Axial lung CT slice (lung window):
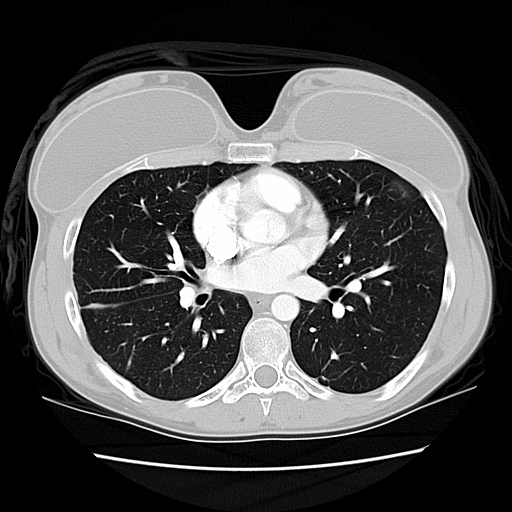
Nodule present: no